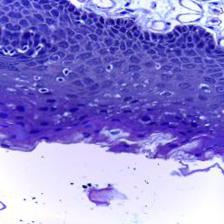
Diagnosis: Normal